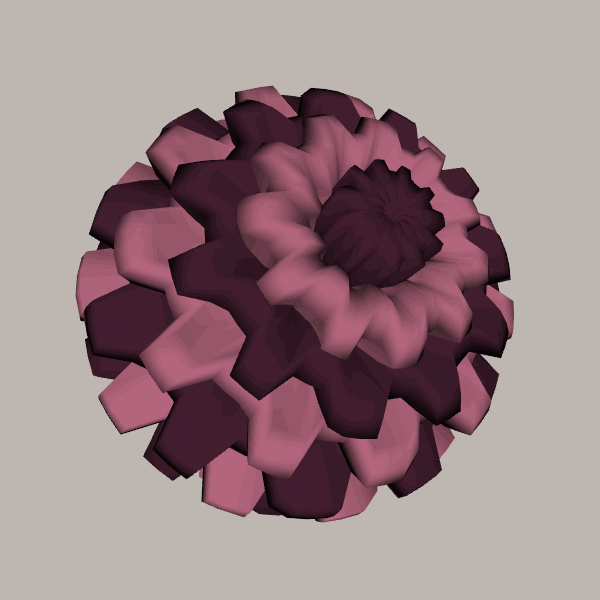
Background: light